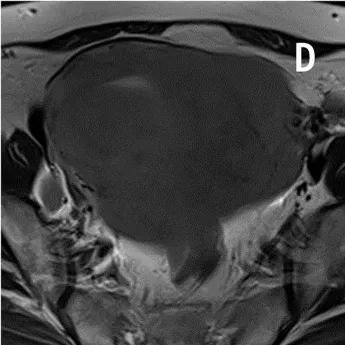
Imaging findings of the patient. (C, D) Pelvic MRI: significant increase in uterine volume, thickening of the muscular wall, measuring 5.6 cm at the thickest point, accompanied by diffuse abnormal signals and enhancement changes.
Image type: radiology (mri)